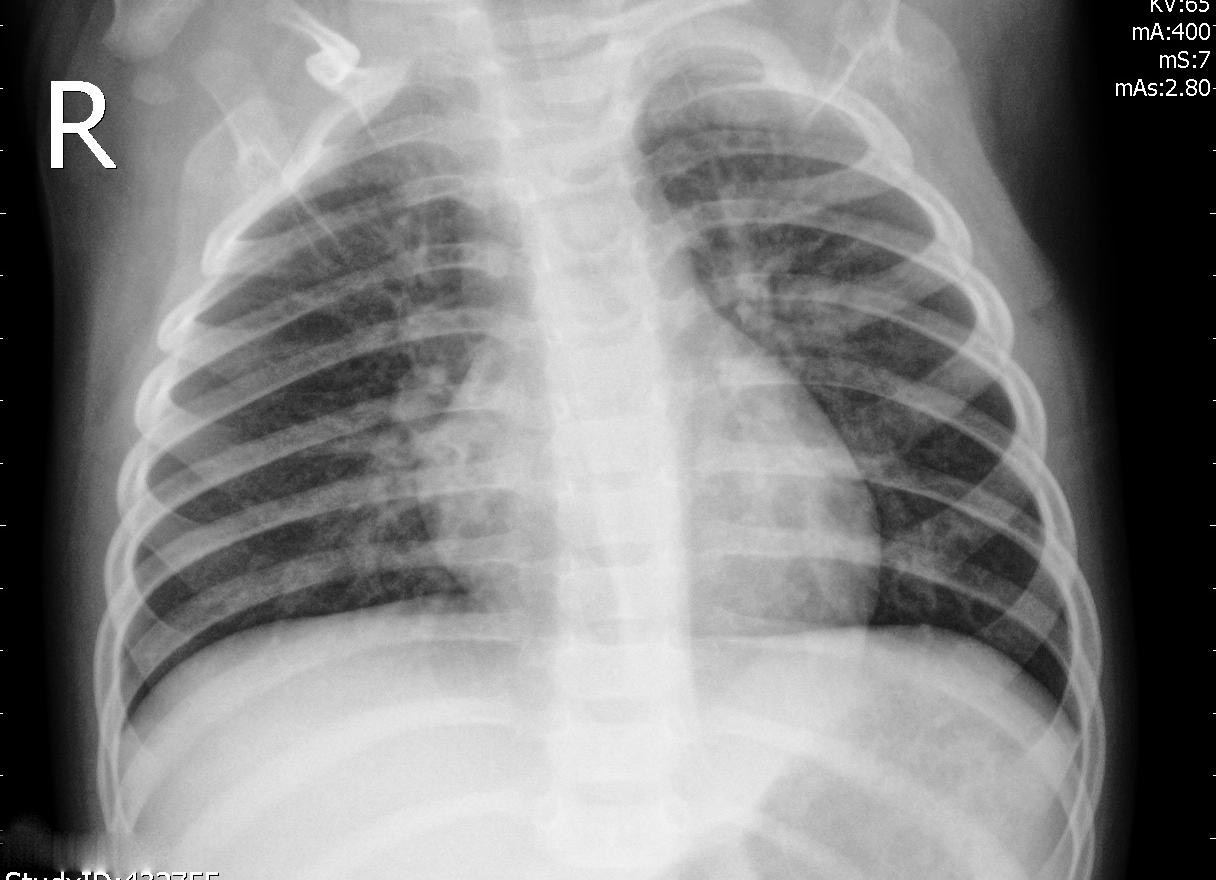
Diagnosis: PNEUMONIA